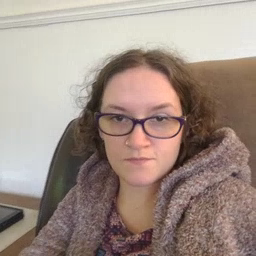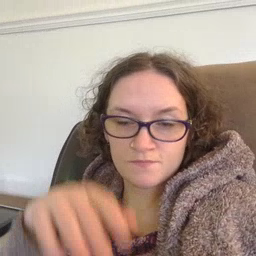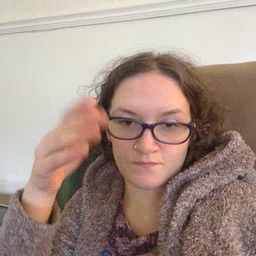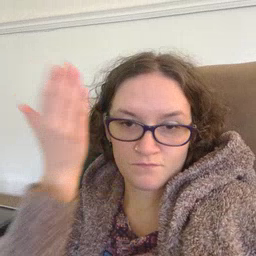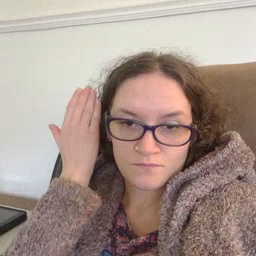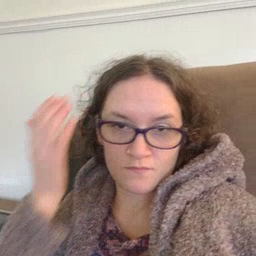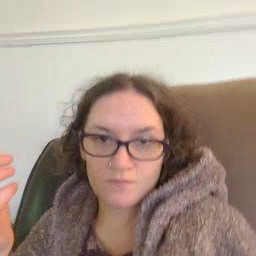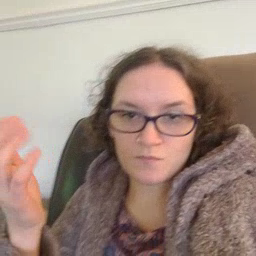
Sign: morning